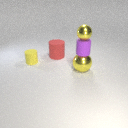
small purple rubber cylinder below small yellow metal sphere